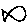
Label: fish